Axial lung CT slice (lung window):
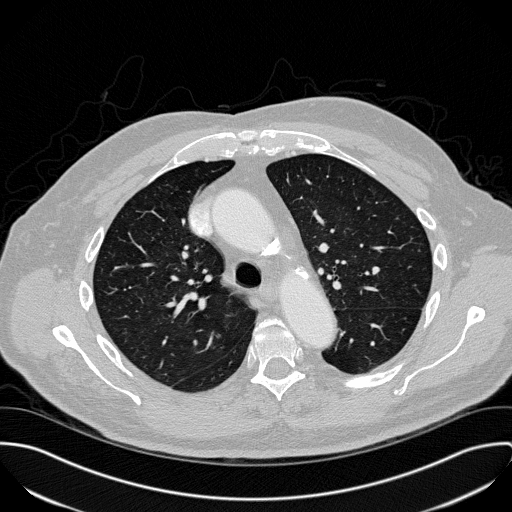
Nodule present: no